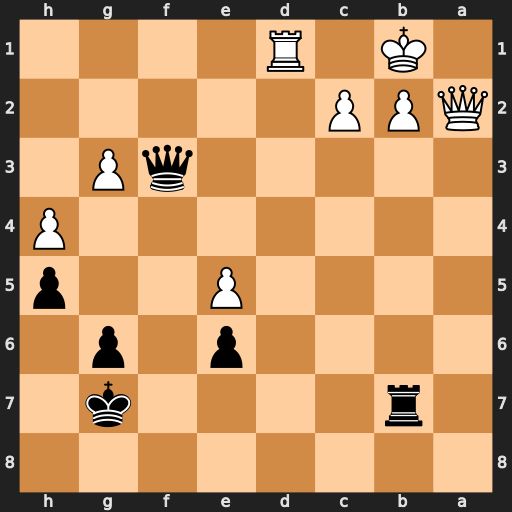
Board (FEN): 8/1r4k1/4p1p1/4P2p/7P/5qP1/QPP5/1K1R4
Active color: b
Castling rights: -
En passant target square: -
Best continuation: Qxd1#